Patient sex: M
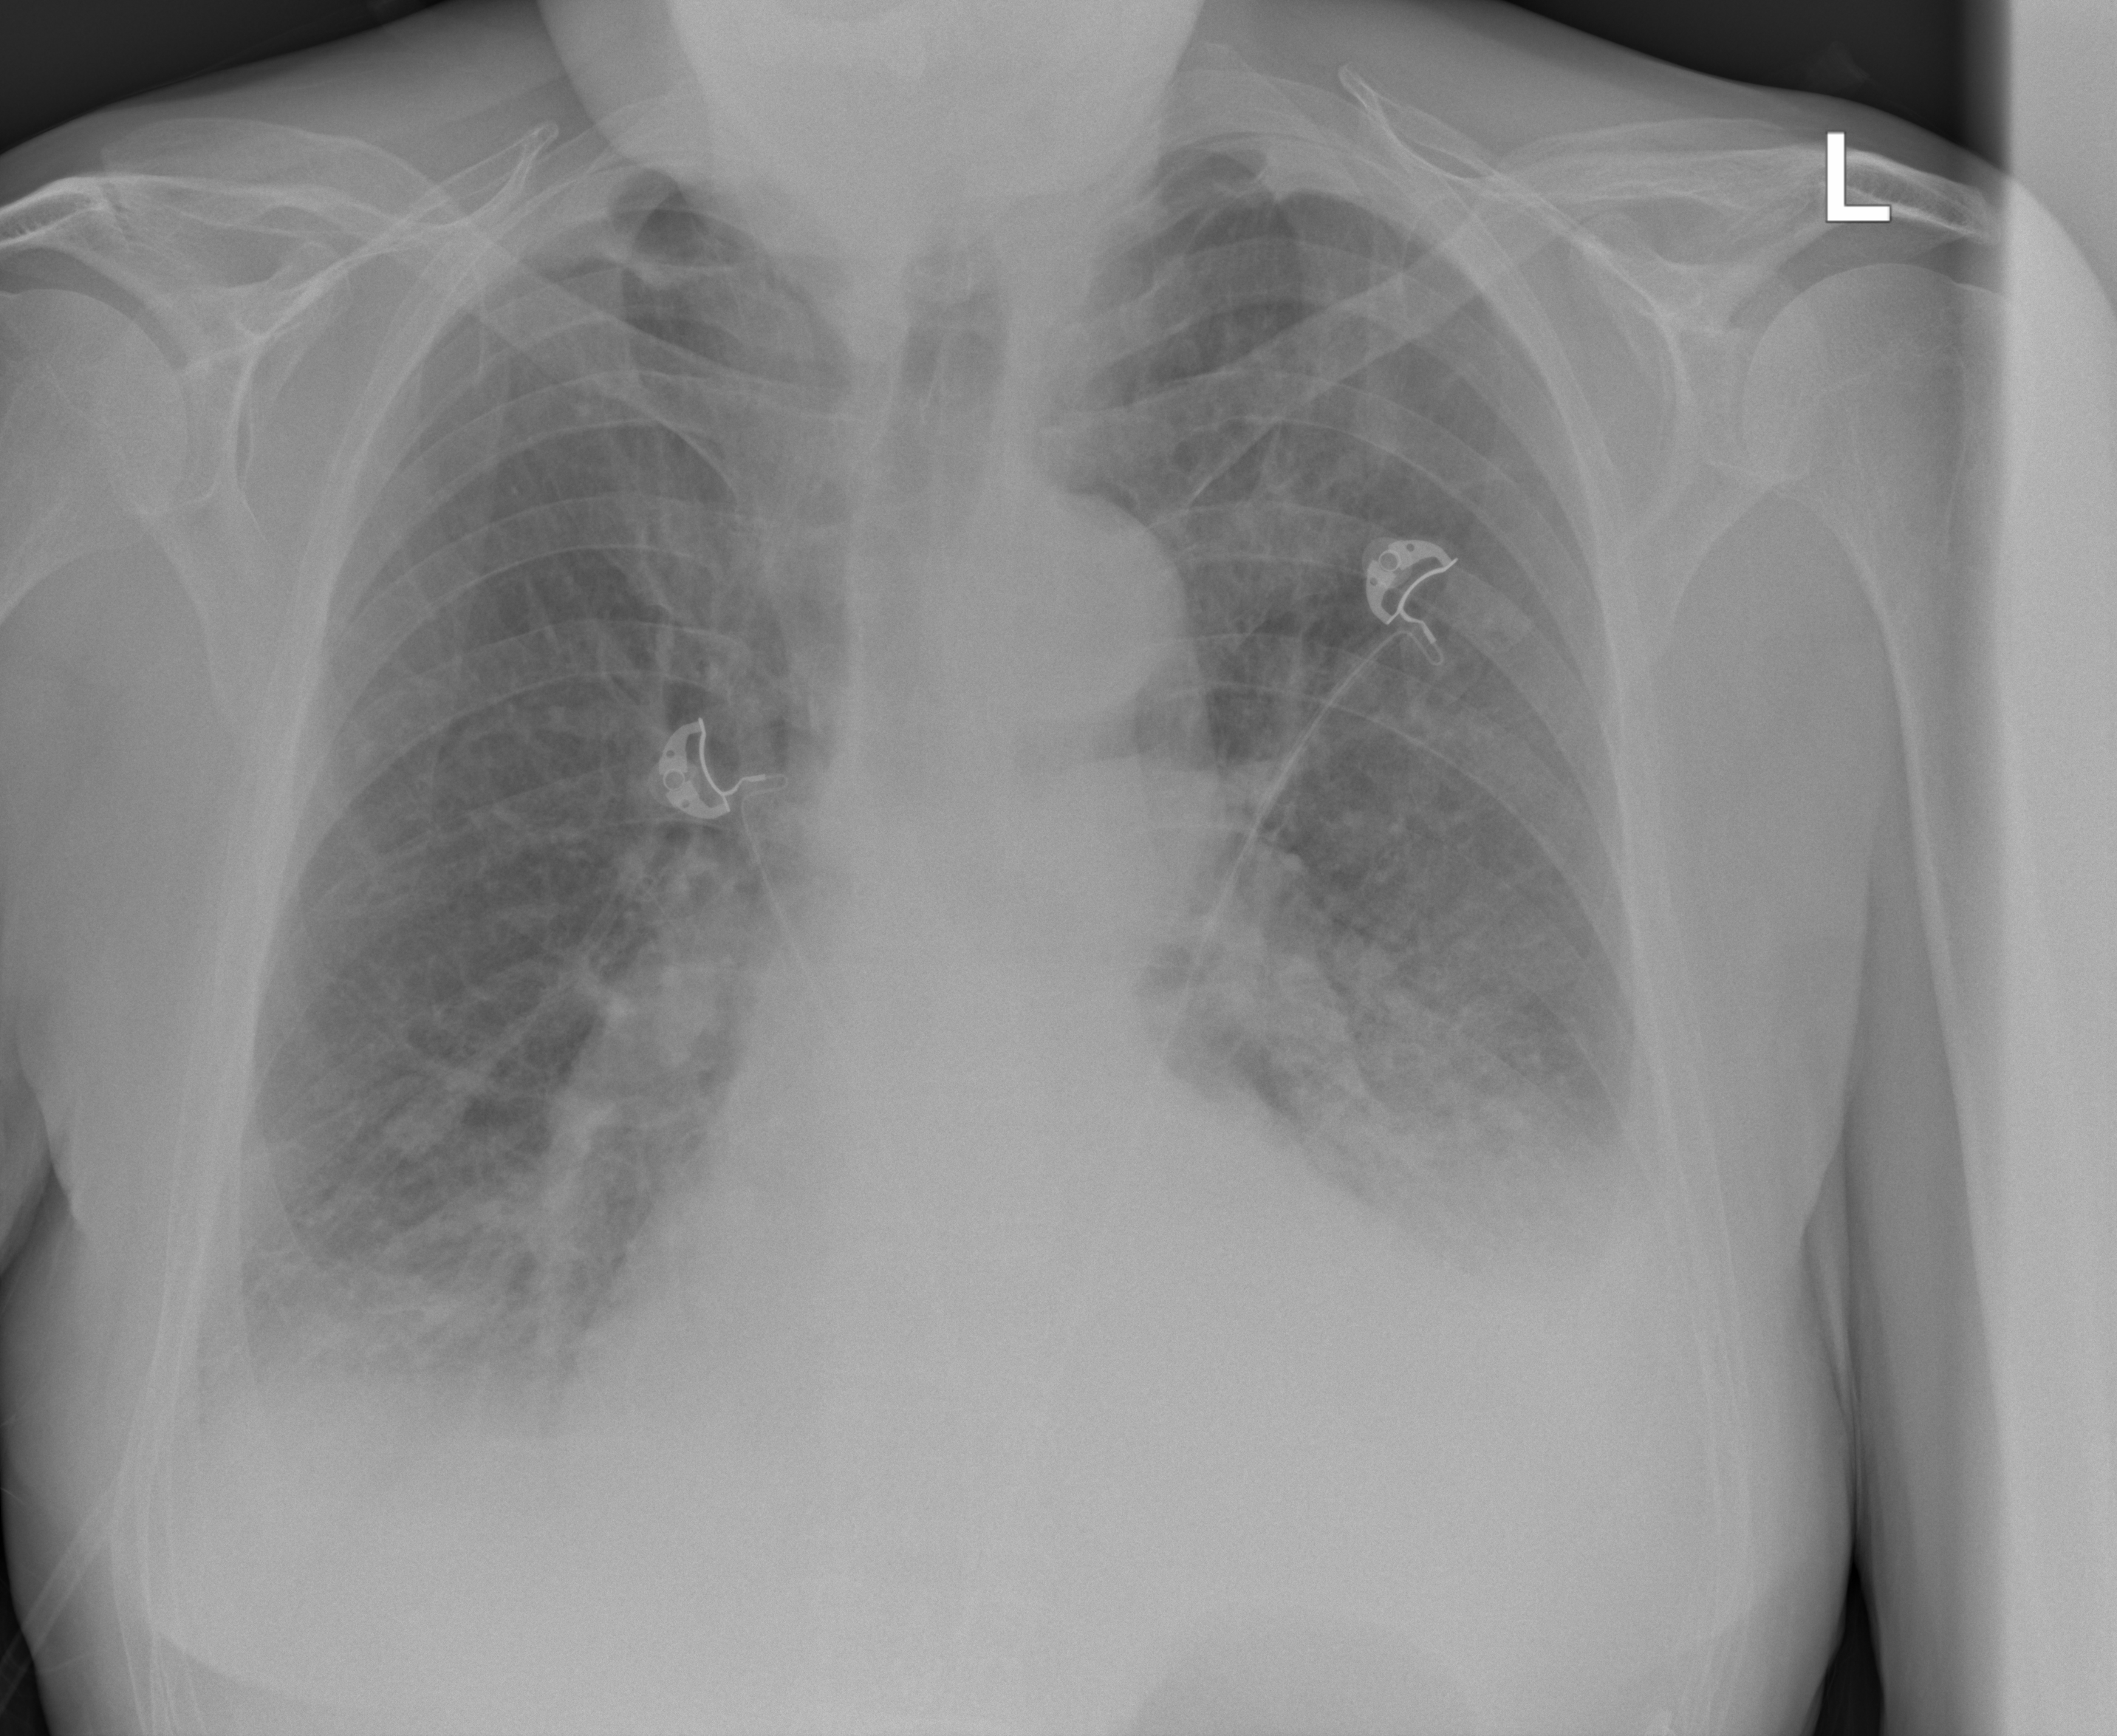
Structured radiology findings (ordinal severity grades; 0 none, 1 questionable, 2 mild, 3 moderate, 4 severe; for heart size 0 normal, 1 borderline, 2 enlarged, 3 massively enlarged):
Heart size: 2
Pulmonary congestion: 3
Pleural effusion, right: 2
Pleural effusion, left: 3
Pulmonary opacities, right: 2
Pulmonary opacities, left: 3
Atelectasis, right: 2
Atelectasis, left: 3